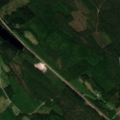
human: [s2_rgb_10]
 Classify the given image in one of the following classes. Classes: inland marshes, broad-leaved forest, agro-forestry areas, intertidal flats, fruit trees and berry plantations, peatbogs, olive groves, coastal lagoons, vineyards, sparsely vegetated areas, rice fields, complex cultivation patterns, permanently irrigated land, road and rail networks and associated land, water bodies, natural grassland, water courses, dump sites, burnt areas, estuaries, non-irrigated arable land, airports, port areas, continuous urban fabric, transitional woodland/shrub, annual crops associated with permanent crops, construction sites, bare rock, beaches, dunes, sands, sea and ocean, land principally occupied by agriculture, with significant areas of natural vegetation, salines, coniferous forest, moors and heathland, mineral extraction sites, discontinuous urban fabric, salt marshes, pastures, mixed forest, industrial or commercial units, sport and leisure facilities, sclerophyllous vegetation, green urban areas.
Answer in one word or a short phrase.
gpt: land principally occupied by agriculture, with significant areas of natural vegetation, coniferous forest, mixed forest, transitional woodland/shrub